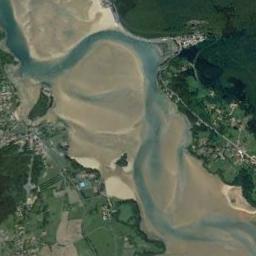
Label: river